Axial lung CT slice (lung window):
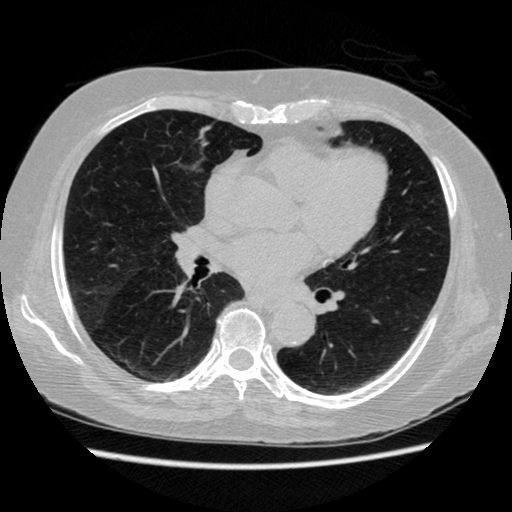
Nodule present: no